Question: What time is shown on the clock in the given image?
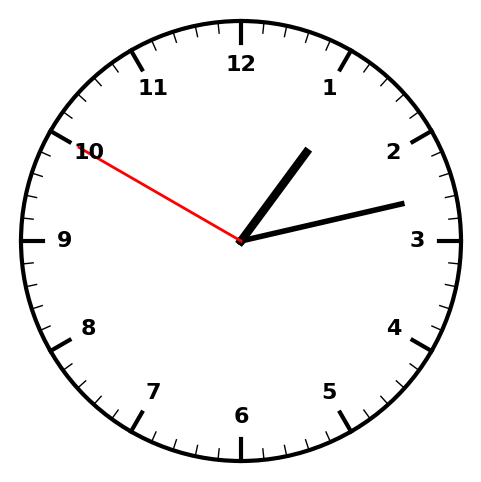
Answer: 01:12:50